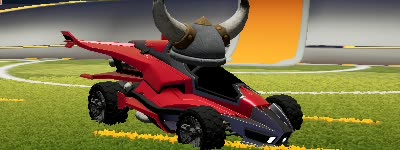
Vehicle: aftershock